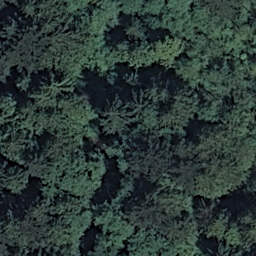
Label: forest